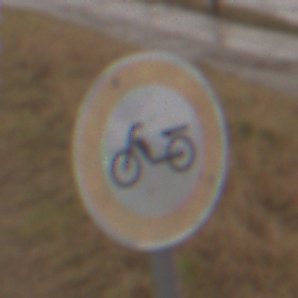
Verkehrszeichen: VerbotMofas
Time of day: Midday
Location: Outdoor (RoadRail)
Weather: Overcast
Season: NotSpecified
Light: Natural